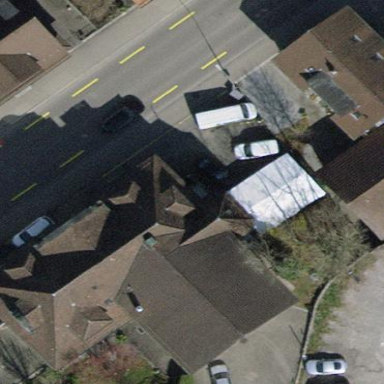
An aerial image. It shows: Terrace building with hipped roof.